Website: home-depot
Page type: account-dashboard
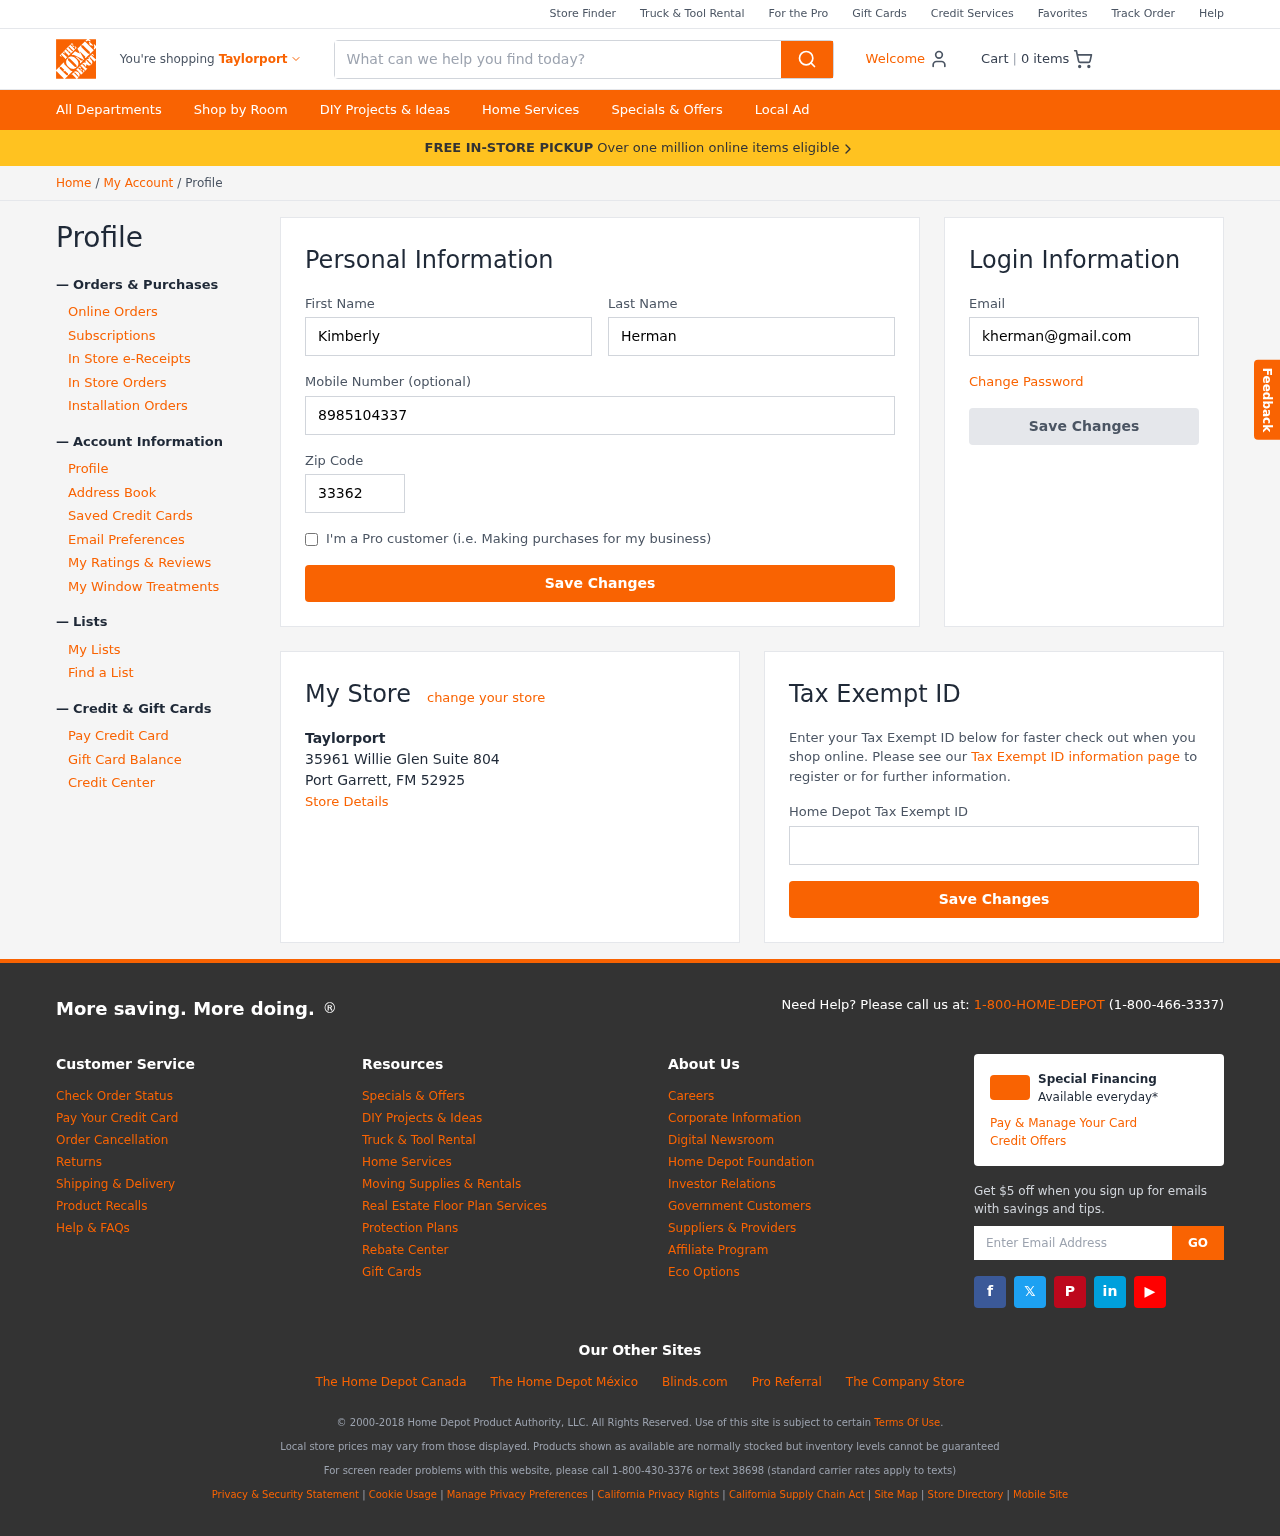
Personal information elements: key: PII_CITY
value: Taylorport
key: PII_EMAIL
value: kherman@gmail.com
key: PII_FIRSTNAME
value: Kimberly
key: PII_LASTNAME
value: Herman
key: PII_LOCATION1_CITY_STATE_ZIP
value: Port Garrett, FM 52925
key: PII_LOCATION1_NAME
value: Taylorport
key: PII_LOCATION1_STREET
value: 35961 Willie Glen Suite 804
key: PII_PHONE
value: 8985104337
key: PII_POSTCODE
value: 33362
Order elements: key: ORDER_NUM_ITEMS
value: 0
Search elements: key: HEADER_SEARCH
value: What can we help you find today?